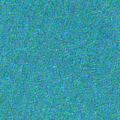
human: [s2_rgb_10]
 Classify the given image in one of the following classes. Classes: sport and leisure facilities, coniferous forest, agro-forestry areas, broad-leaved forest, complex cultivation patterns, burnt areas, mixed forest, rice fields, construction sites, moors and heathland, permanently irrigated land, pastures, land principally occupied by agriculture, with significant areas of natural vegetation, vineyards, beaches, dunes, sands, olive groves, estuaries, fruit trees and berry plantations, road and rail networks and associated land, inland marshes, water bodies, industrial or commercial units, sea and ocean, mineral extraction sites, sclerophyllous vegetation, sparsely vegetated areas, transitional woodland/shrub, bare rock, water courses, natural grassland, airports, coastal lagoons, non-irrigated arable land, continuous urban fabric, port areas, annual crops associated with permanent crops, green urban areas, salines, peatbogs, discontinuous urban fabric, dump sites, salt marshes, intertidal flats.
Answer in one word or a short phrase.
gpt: sea and ocean